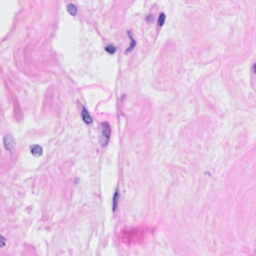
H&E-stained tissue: Breast